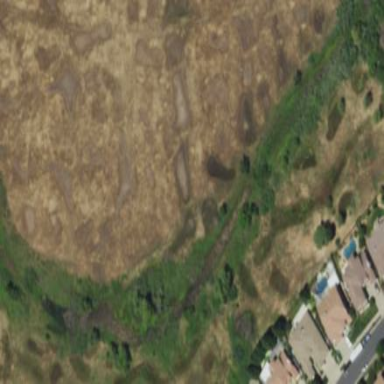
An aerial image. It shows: Retention basin used for land drainage and flood control.